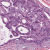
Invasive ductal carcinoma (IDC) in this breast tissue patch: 1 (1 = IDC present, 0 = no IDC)